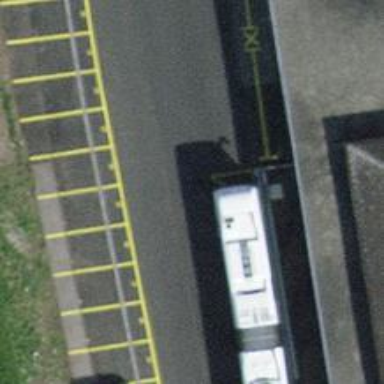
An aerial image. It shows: Public transport stop position.